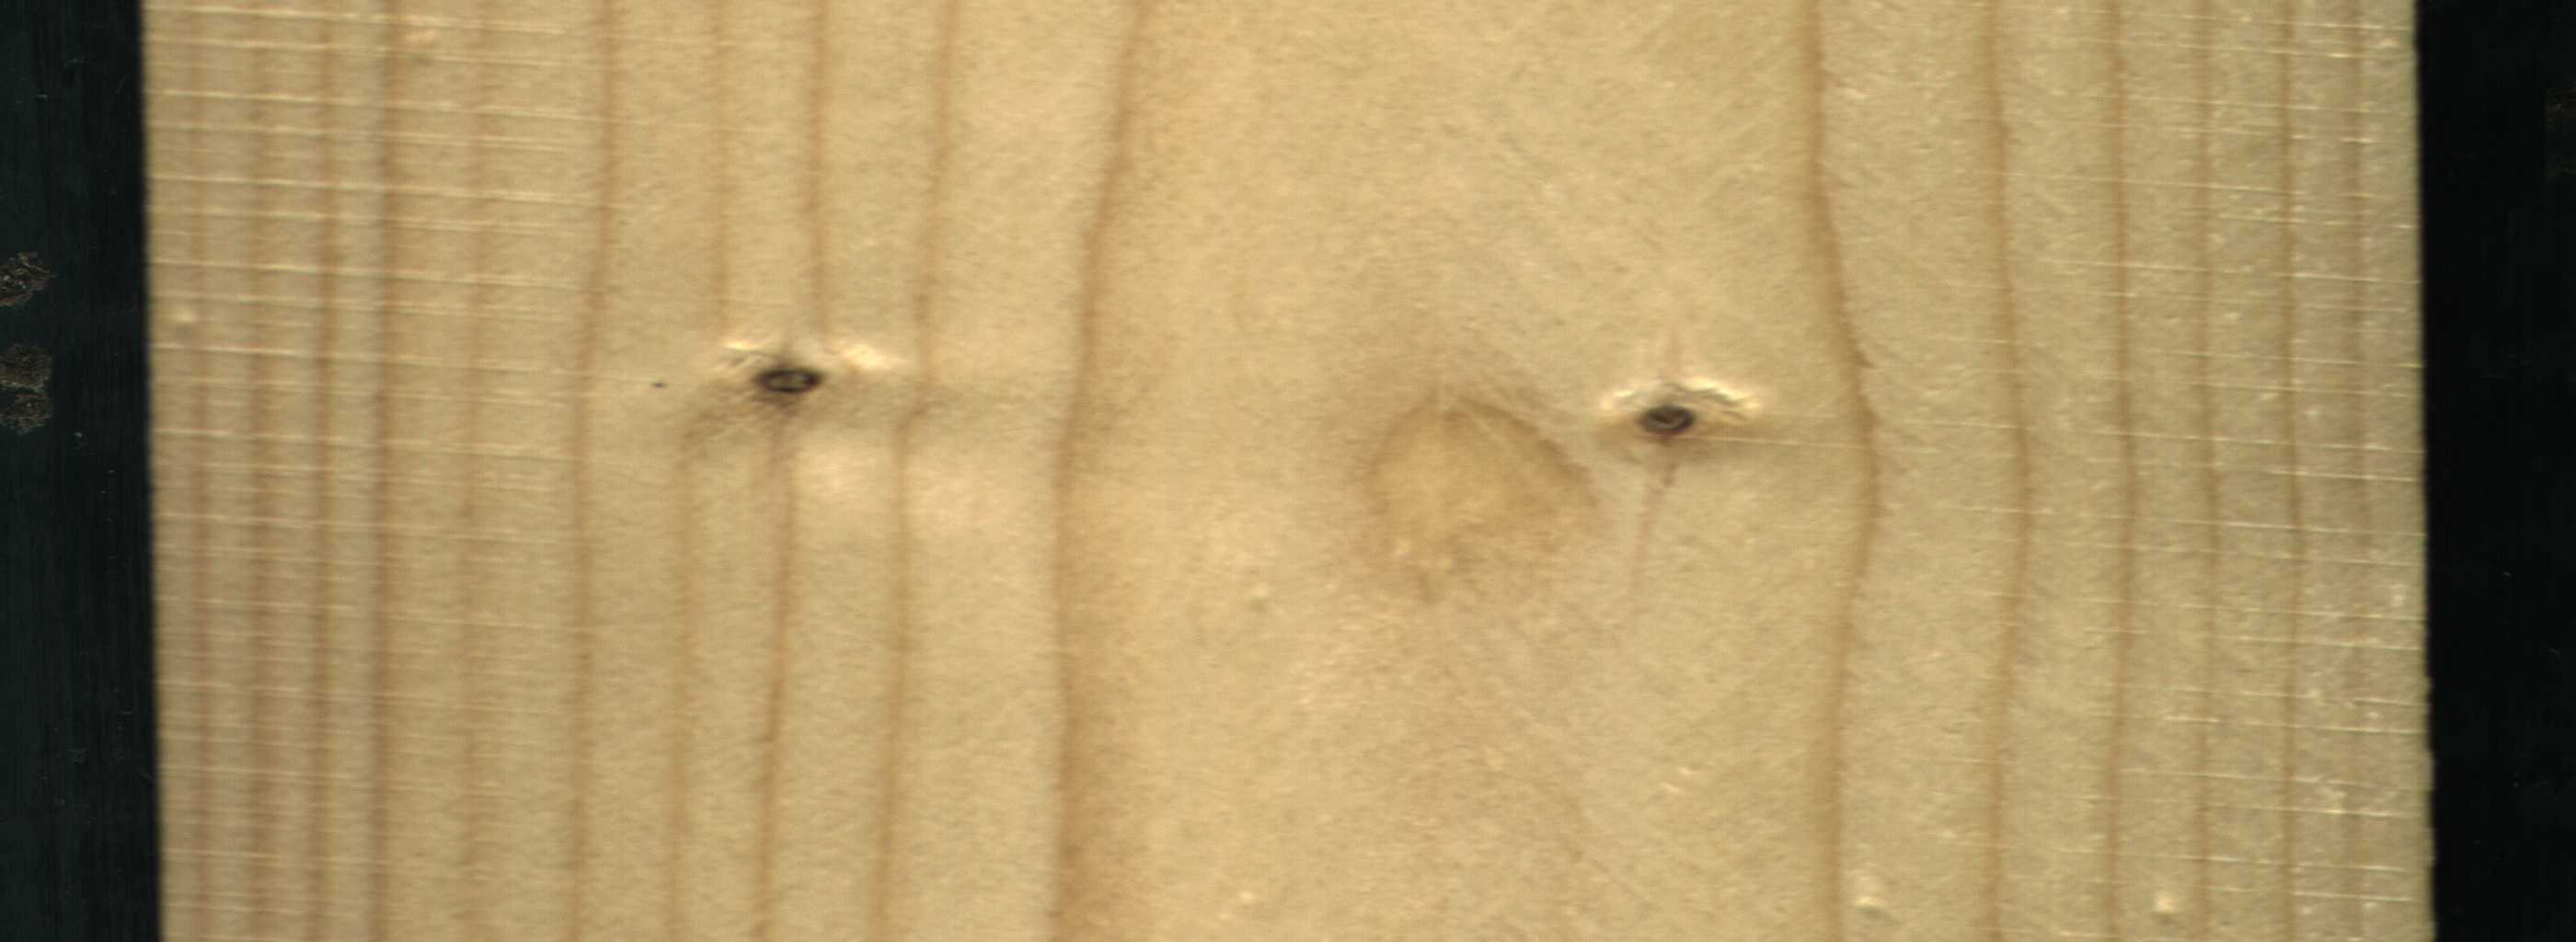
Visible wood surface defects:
Dead_Knot
Live_Knot